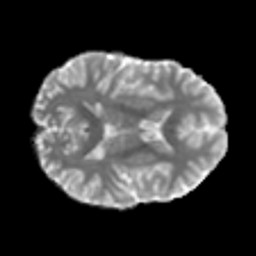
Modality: MD
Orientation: axial
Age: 18
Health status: ill
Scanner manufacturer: philips
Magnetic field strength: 3 T
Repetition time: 9 s
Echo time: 0.127 s